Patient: sex M, age 61
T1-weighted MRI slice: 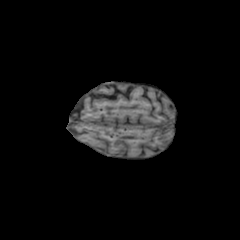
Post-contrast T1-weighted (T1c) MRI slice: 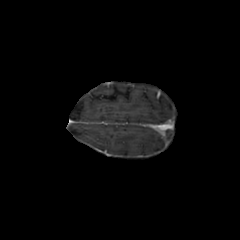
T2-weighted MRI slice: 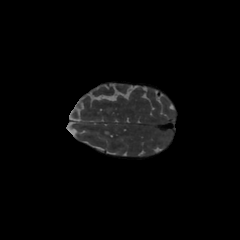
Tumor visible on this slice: no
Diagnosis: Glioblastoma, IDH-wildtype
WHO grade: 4